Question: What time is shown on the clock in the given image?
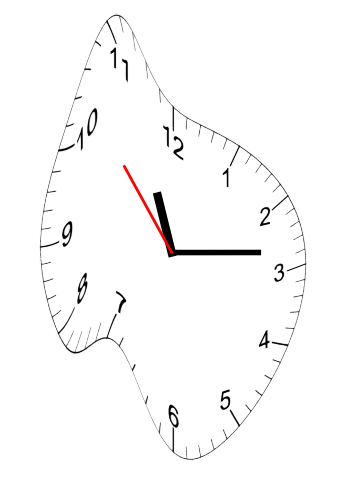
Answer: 11:13:53